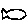
Label: fish